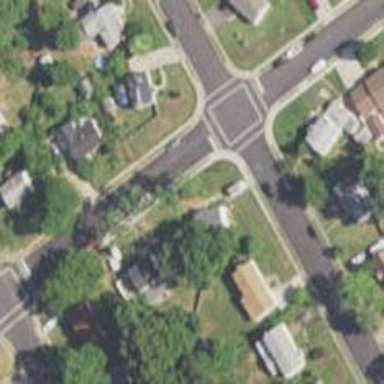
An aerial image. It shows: Road with stop sign.